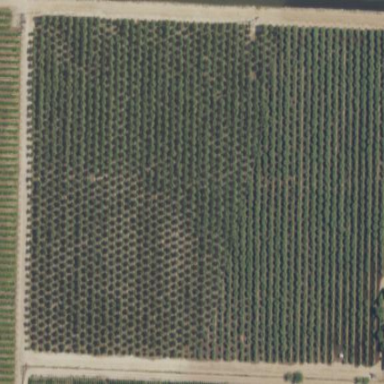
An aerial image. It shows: Almond orchard with rows of almond trees.